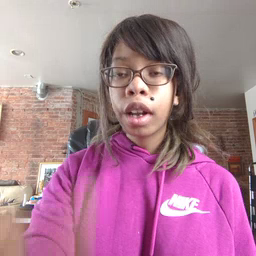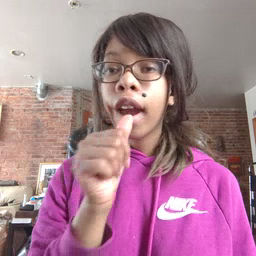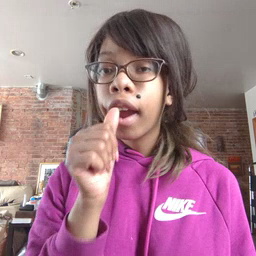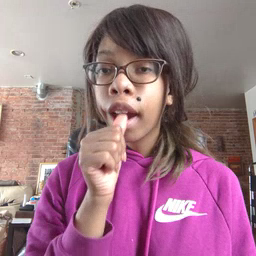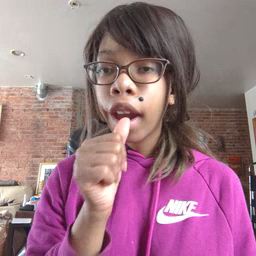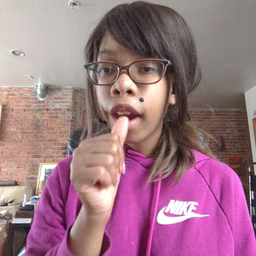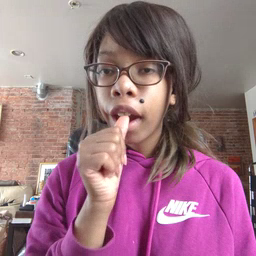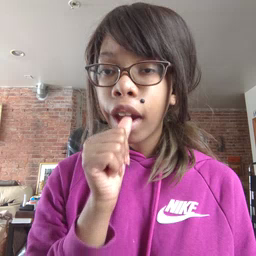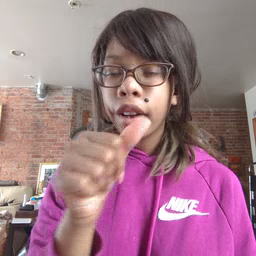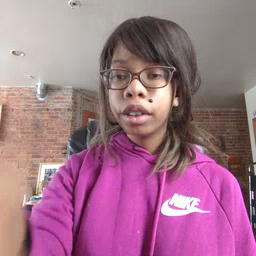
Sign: nuts